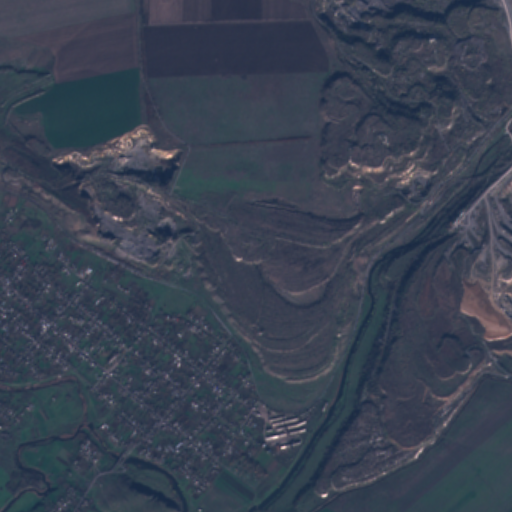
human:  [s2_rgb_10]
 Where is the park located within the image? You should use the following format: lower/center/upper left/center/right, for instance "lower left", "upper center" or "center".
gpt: The park is located in the lower center of the image.
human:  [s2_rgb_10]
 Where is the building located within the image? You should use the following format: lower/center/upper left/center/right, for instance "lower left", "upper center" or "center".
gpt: There is no building in the image.